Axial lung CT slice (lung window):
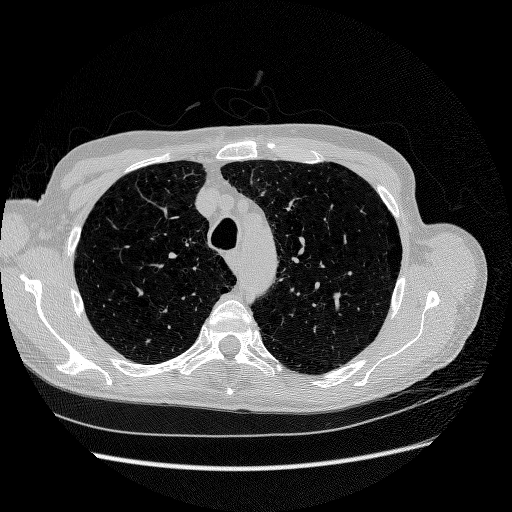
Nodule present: no